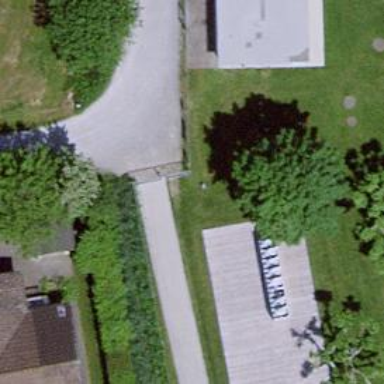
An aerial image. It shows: Gate.